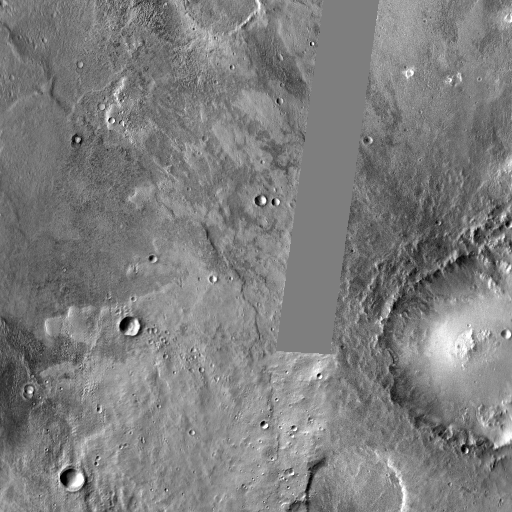
Crater classes present: Background, Other, Layered, Buried, Secondary